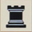
Piece: bR